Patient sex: F
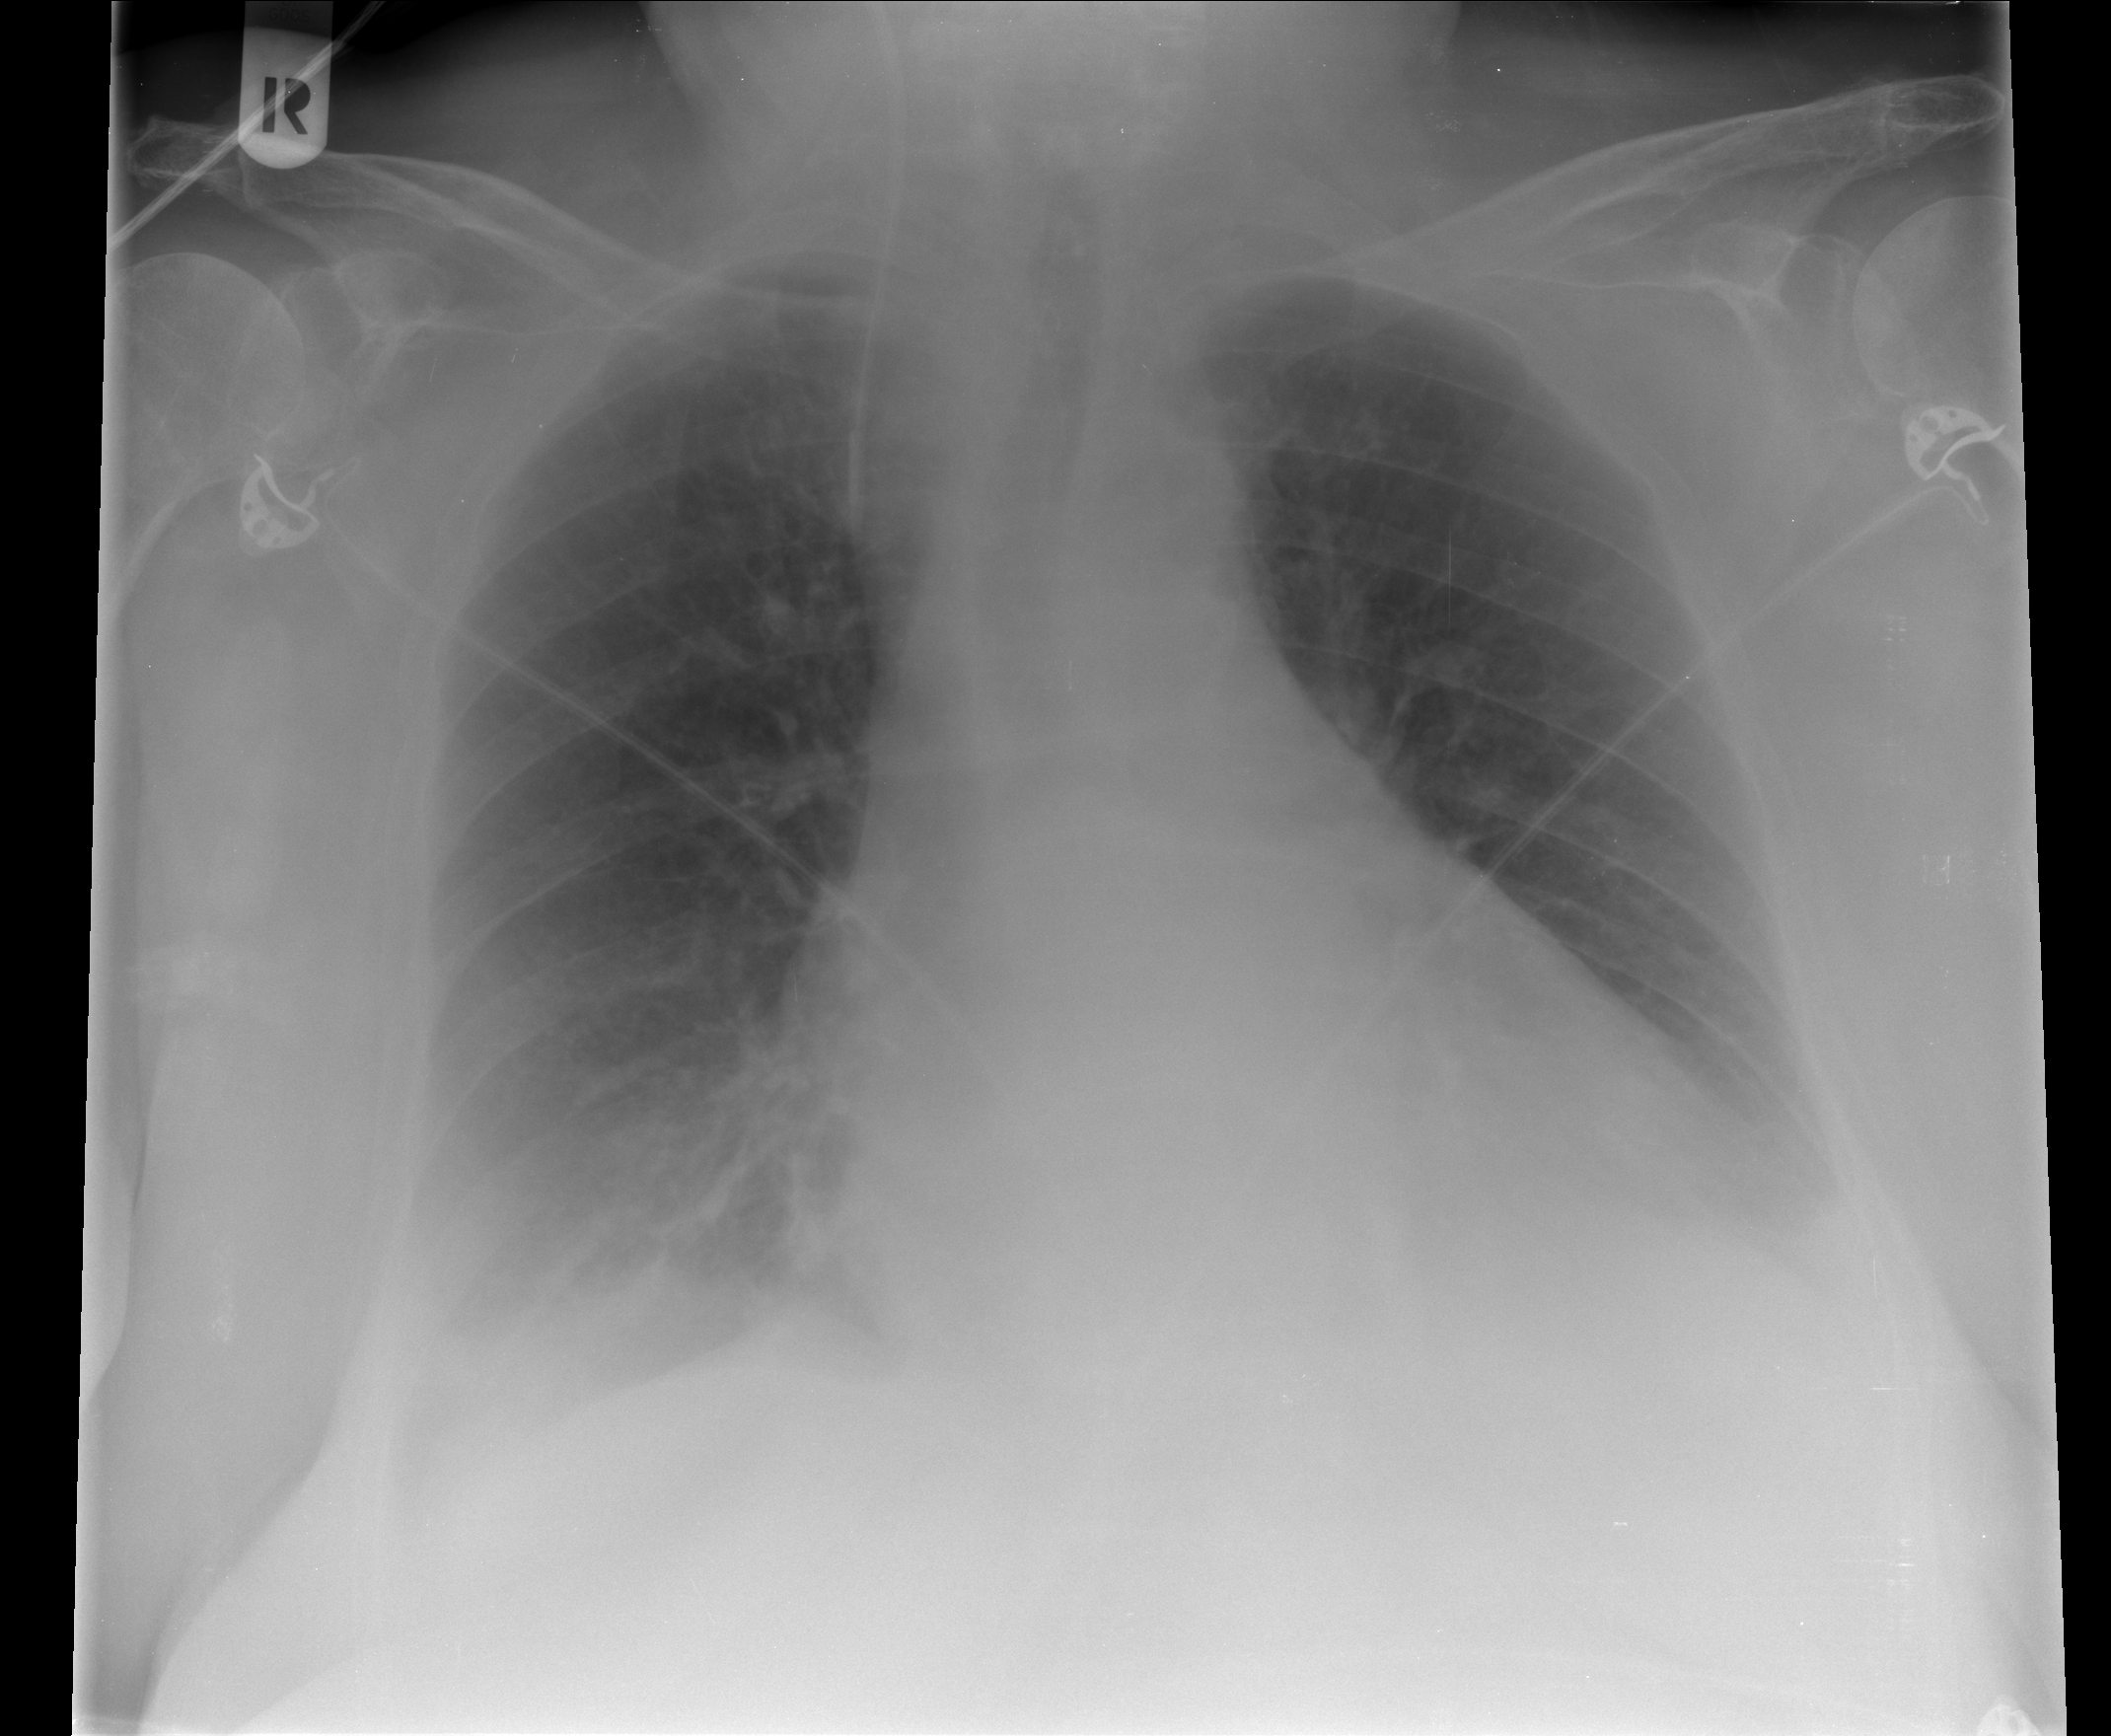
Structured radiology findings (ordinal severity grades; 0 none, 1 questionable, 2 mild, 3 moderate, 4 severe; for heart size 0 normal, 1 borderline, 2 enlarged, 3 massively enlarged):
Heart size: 2
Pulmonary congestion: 2
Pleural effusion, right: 2
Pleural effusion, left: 2
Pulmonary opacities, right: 0
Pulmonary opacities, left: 0
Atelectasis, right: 2
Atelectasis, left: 2